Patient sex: M
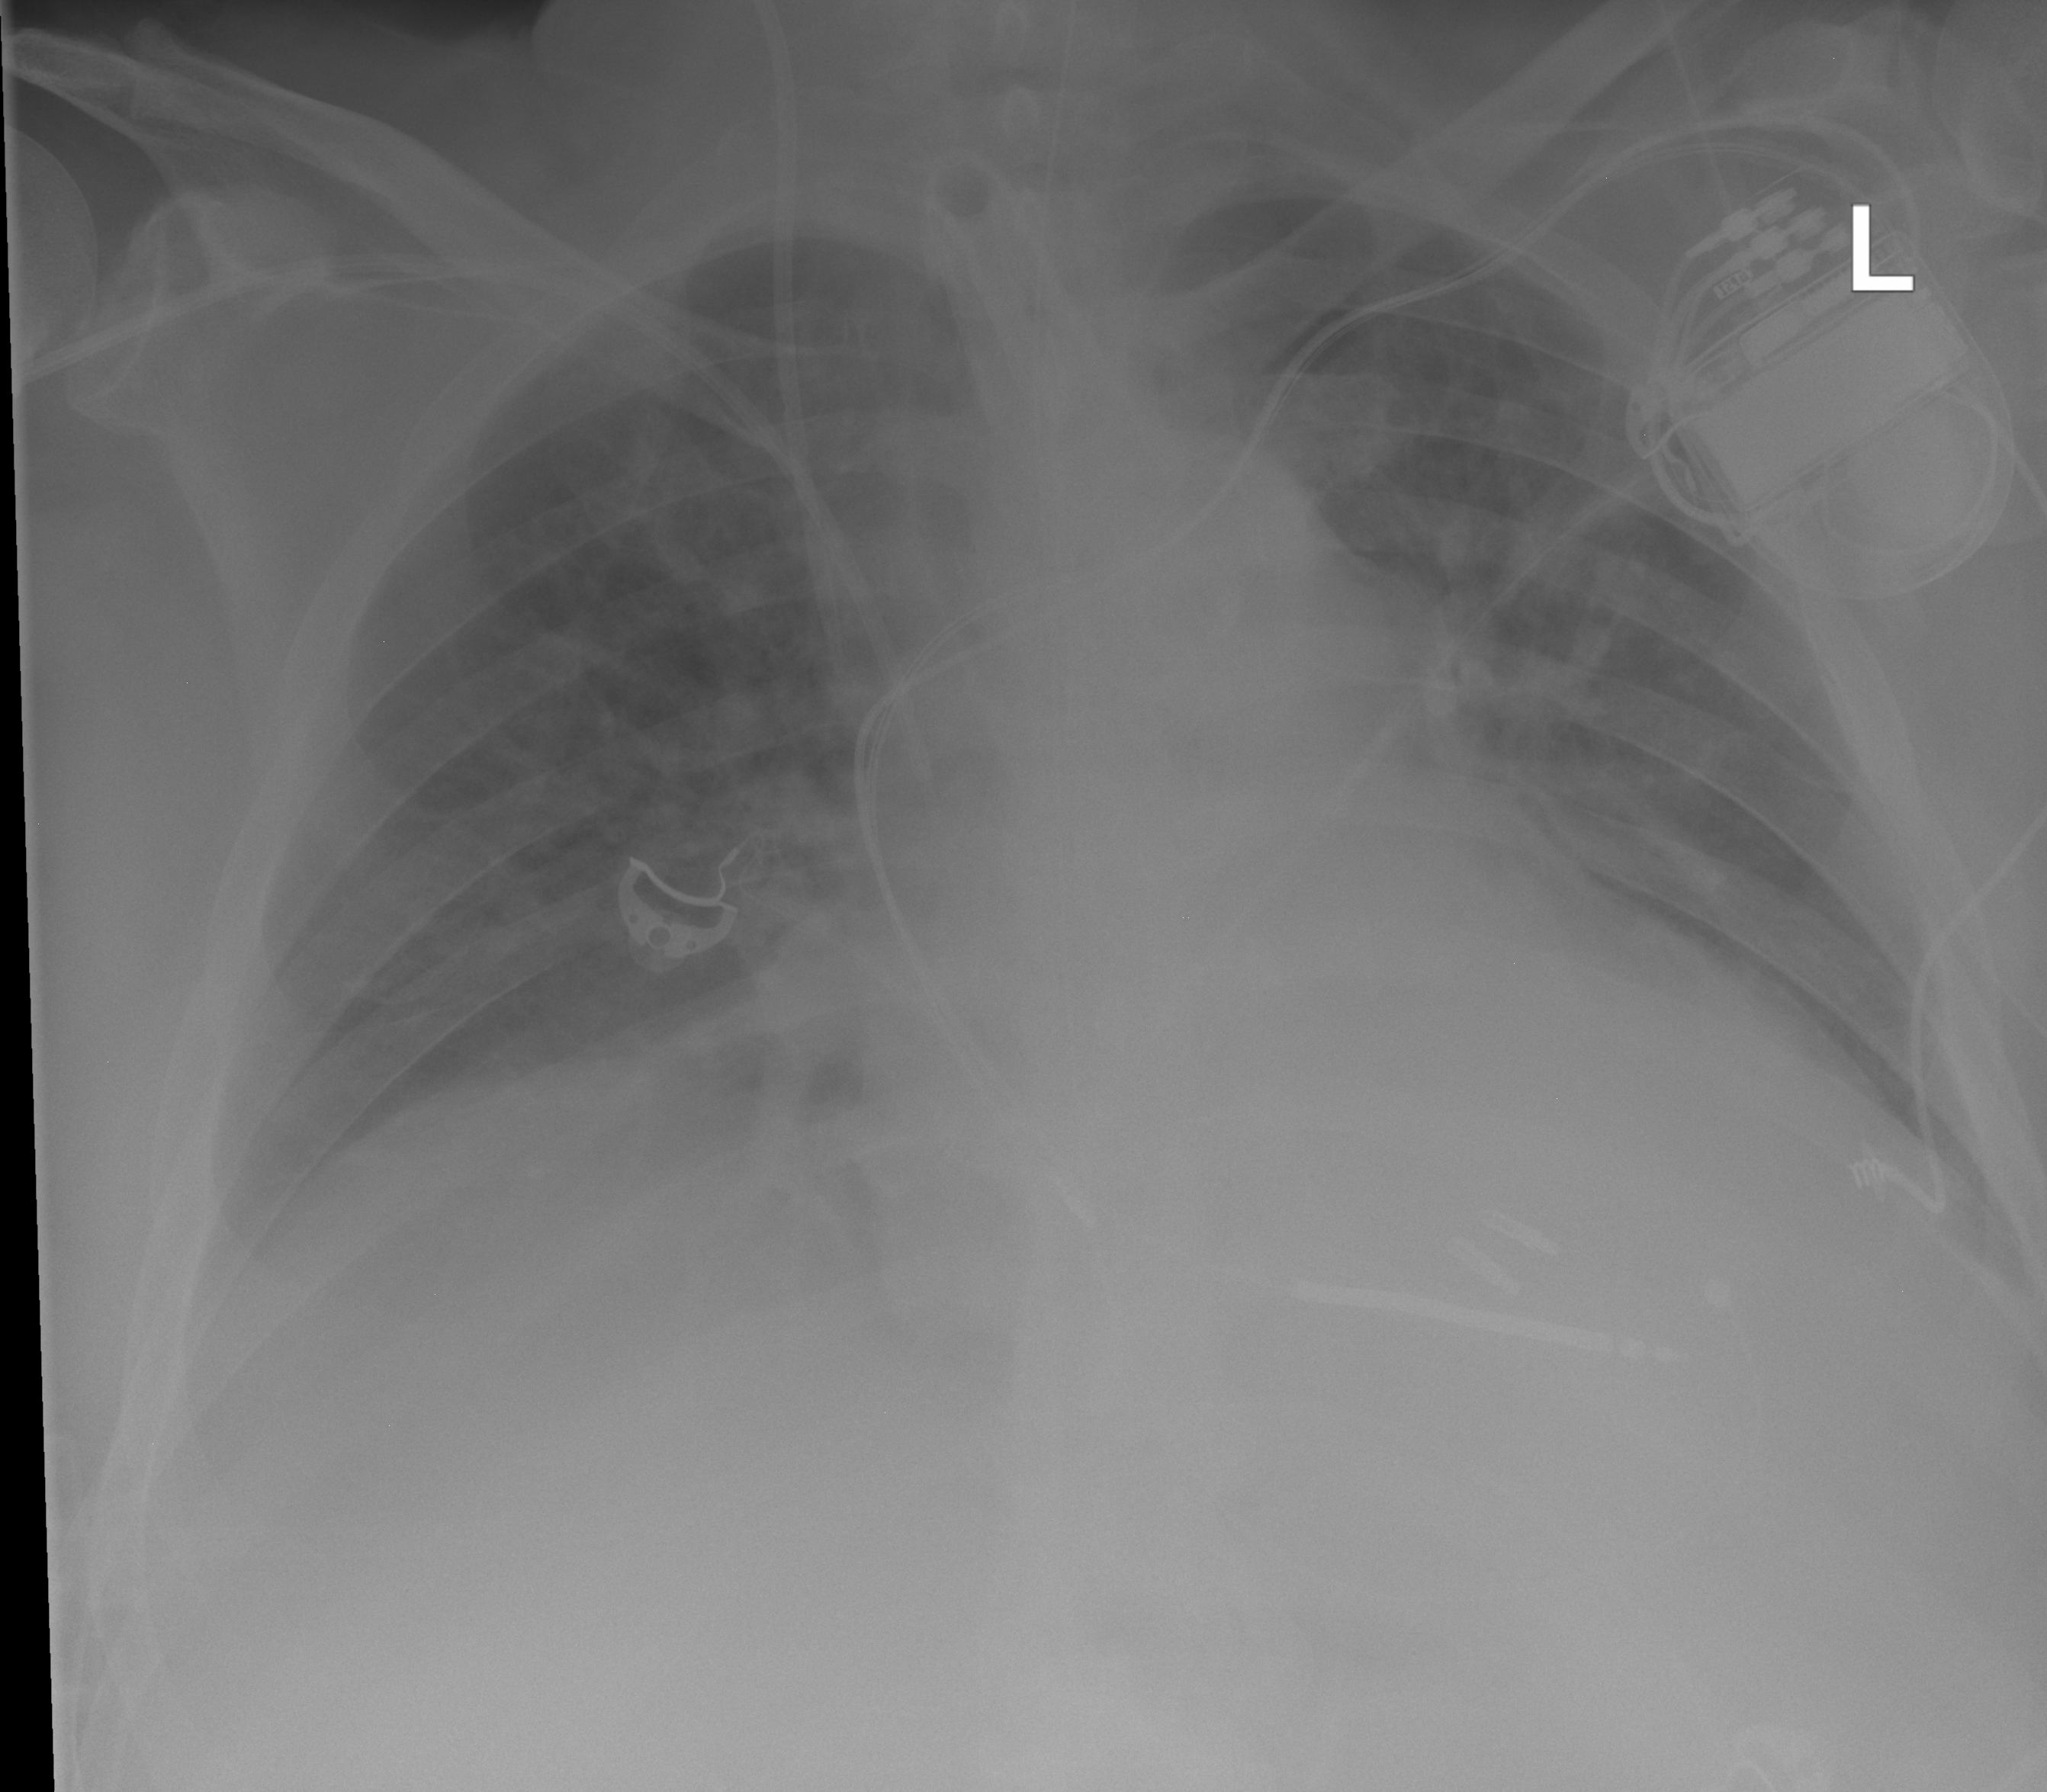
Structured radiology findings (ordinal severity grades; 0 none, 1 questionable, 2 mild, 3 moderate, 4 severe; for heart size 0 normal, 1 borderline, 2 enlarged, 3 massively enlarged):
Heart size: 2
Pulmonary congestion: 2
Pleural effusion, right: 0
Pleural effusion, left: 2
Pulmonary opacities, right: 2
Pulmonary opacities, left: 0
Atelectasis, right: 0
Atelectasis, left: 0